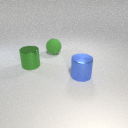
large green rubber sphere behind large blue metal cylinder